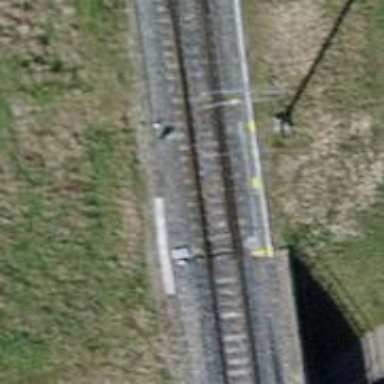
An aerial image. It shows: Railway switch.